Question: I have an issue with how to design aggregates.
I have 'Company', 'City', 'Province' and 'Country' entities. Each of these needs to be an aggregate root of its own aggregate. The 'City', 'Province' and 'Country' entities are used throughout the system and are referenced by many other entities, so they are not value objects and also need to be accessed in many different scenarios. So they should have repositories. A 'CityRepository' would have methods such as 'FindById(int)', 'GetAll()', 'GetByProvince(Province)', 'GetByCountry(Country)', 'GetByName(string)'.
Take the following example. A 'Company' entity is associated with a 'City', which belong to a 'Province' which belongs to a 'Country':

Now let's say we have a company listing page which lists some companies with their city, province and country.
## Reference by ID
If an entity needs to reference a 'City', 'Province' or 'Country', they would do so by ID (as suggested by Vaughn Vernon).
In order to get this data from the repositories, we need to call 4 different repositories and then match up the data in order to populate the view.
'''
var companies = CompanyRepository.GetBySomeCriteria();
var cities = CityRepository.GetByIds(companies.Select(x => x.CityId);
var provinces = ProvinceRepository.GetByIds(cities.Select(x => x.ProvinceId);
var countries = CountryRepository.GetByIds(province.Select(x => x.CountryId);
foreach(var company in companies)
{
var city = cities.Single(x => x.CityId == company.CityId);
var province = provinces.Single(x => x.ProvinceId == city.ProvinceId);
var country = countries.Single(x => x.CountryId == province.CountryId);
someViewModel = new CompanyLineViewModel(company.Name, city.Name, province.Name, country.Name);
}
'''
This is a very bulky and inefficient, but apparently the 'correct' way?
## Reference by Reference
If the entites were referenced by reference, the same query would look like this:
'''
var companies = CompanyRepository.GetBySomeCriteria();
someViewModel = new CompanyLineViewModel(company.Name, company.City.Name, company.Province.Name, company.Country.Name);
'''
But as far as I understand, these entities cannot be referenced by reference as they exist in different aggregates.
## Question
Could I load company entities with the city model even when they exist in different aggregates? I imagine this would soon break the boundaries between aggregates. It would also create confusion when dealing with transactional consistency when updating aggregates.
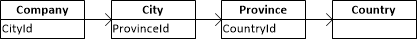
Answer: Dennis Traub has already pointed out what you can do to improve query performance. That approach is much more efficient for querying, but also even more bulky, because you now need additional code to keep your view model in sync with the aggregates.
If you don't like that approach or cannot use it for other reasons, I don't think that the first approach that you are suggesting is more ineffective or bulky than using direct object references. Suppose for a moment that you were using direct object references in the aggregates. How would you persist those aggregates to durable storage? The following options come to mind, when you are using a database:
- 'Company''Company''City''Province'- 'Company''City''Province''Company''City''Province''City''Province'- <URL>
Therefore, in the 2nd and 3rd option, you save a bit of trivial programming work if you let an ORM solution generate the database mapping for you, but you don't get much improved efficiency. ('JOIN's can be optimized by proper indices, but getting this done right is non-trivial).
However, I'd like to point out that you remain full control over the view model object construction and database queries when you are referencing by Id and using a programmatic application side joins as in the code that you suggested.
In particular, names of cities, provinces etc are usually changing very seldomly and there are only few of them and they easily fit into the memory. Hence you can make extensive use of in-memory caching for the database queries -- or even use in-memory-repositories that are populated from flat-files on application startup. When done right, to construct your view model for 'Company', only one database call to the 'Company' table is required, and the other fields are retrieved from the in-memory cache/repository, which I would consider extremely efficient.